Aerial crown-view tile of a tropical tree (Barro Colorado Island, Panama), acquired 20241014:
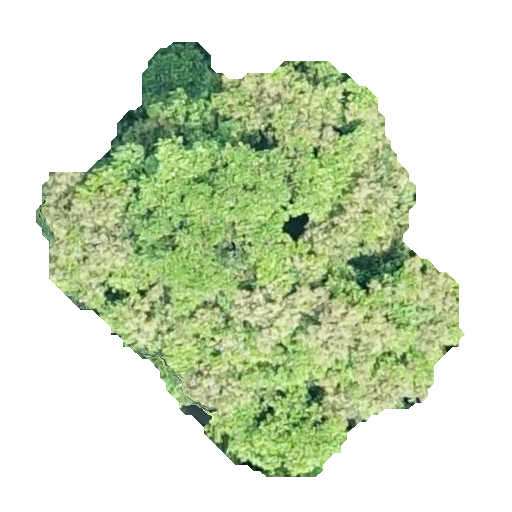
Species: Prioria copaifera
GBIF accepted scientific name: Prioria copaifera
Crown area: 180.851 m²